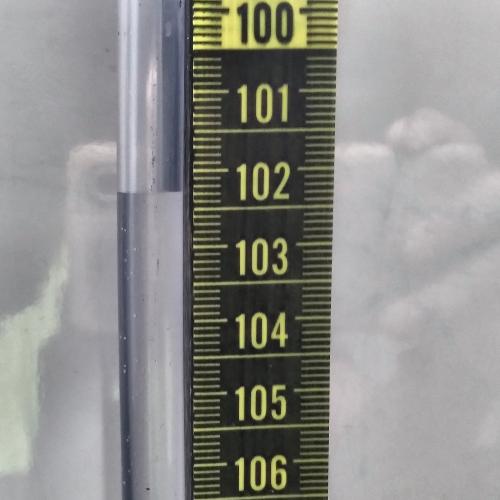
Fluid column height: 102.3 cm